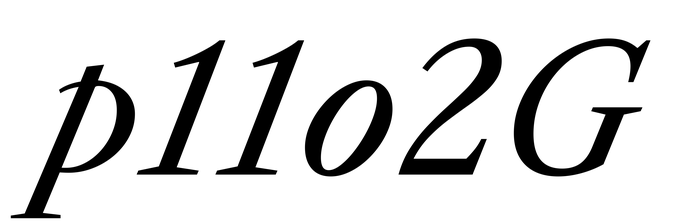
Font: LibreCaslonText-Italic_Italic